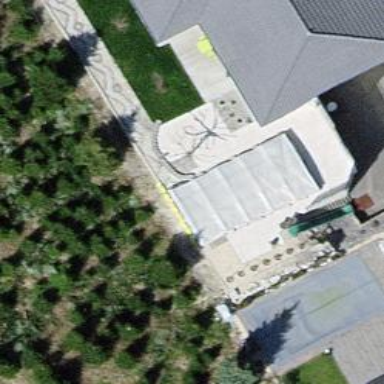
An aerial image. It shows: Outdoor swimming pool in leisure land area.